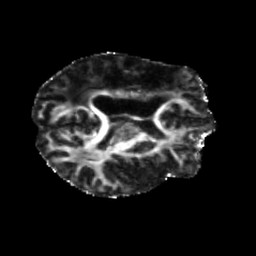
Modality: FA
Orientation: axial
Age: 46
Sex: male
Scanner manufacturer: siemens
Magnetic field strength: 3 T
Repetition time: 5.25 s
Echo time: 0.08 s